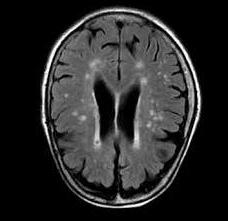
Label: notumor